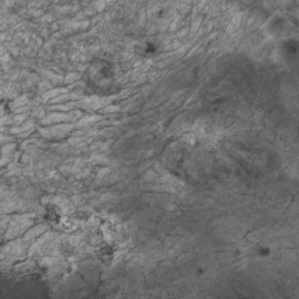
Label: non_frost